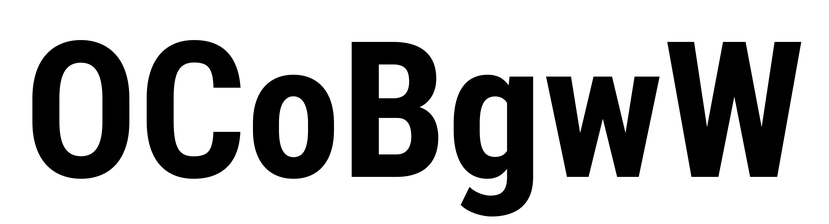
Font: Roboto_Condensed_Bold